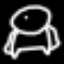
Label: frog